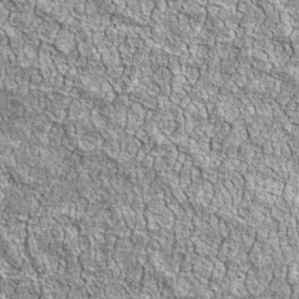
Label: non_frost